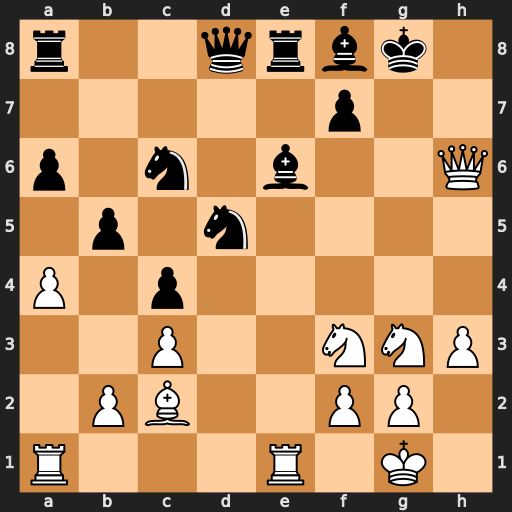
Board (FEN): r2qrbk1/5p2/p1n1b2Q/1p1n4/P1p5/2P2NNP/1PB2PP1/R3R1K1
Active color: w
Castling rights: -
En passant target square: -
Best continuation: Qh7#